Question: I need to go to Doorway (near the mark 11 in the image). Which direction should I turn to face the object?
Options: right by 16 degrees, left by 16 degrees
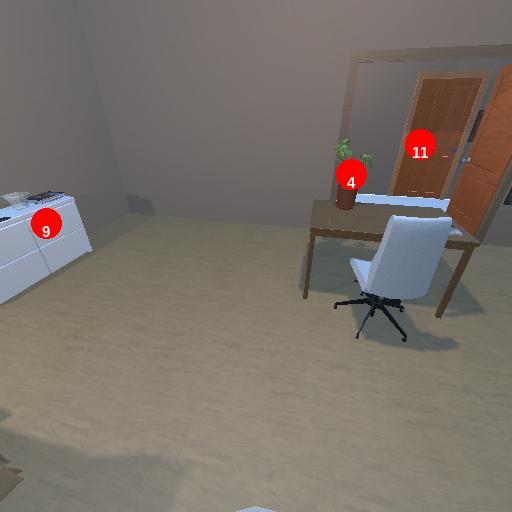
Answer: right by 16 degrees